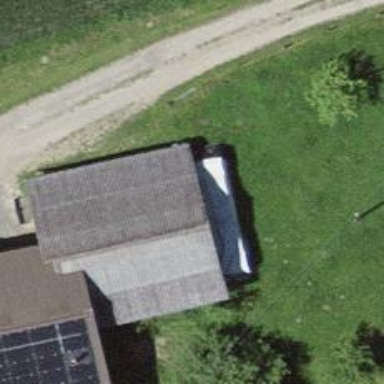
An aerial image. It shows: Rural barn.